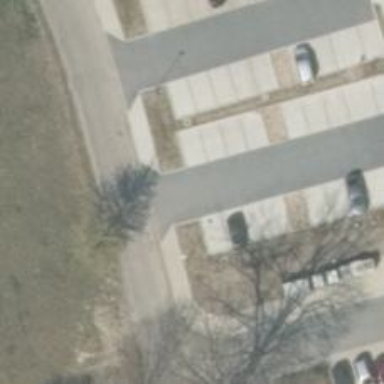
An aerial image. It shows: Asphalt parking aisle designated as service road.